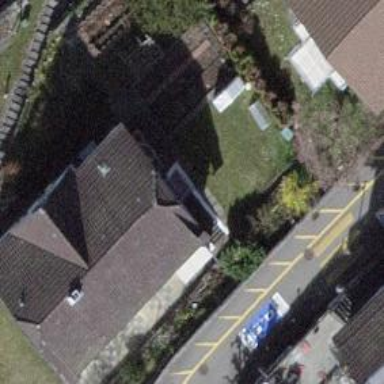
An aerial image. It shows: Detached building.